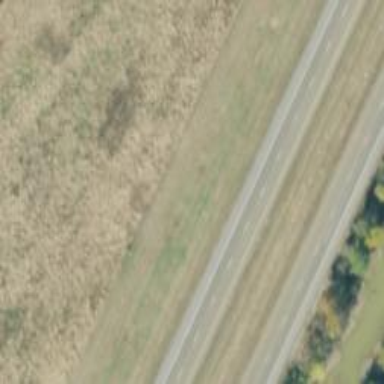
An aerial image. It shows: Asphalt highway with dual carriageway.